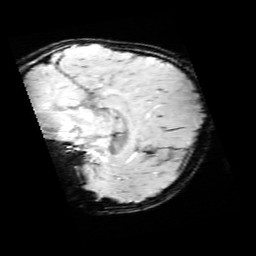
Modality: SWI
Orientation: sagittal
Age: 11
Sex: female
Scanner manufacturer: siemens
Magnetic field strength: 3 T
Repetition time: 0.027 s
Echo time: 0.02 s